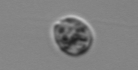
Label: Amoeba